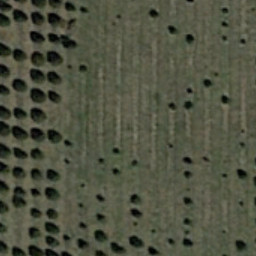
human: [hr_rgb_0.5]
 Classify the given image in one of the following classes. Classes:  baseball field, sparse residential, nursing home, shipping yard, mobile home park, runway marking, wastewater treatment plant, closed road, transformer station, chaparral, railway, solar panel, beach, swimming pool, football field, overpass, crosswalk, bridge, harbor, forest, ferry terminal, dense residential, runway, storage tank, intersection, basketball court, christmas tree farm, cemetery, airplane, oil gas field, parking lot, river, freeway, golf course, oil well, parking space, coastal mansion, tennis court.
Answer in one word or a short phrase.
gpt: christmas tree farm